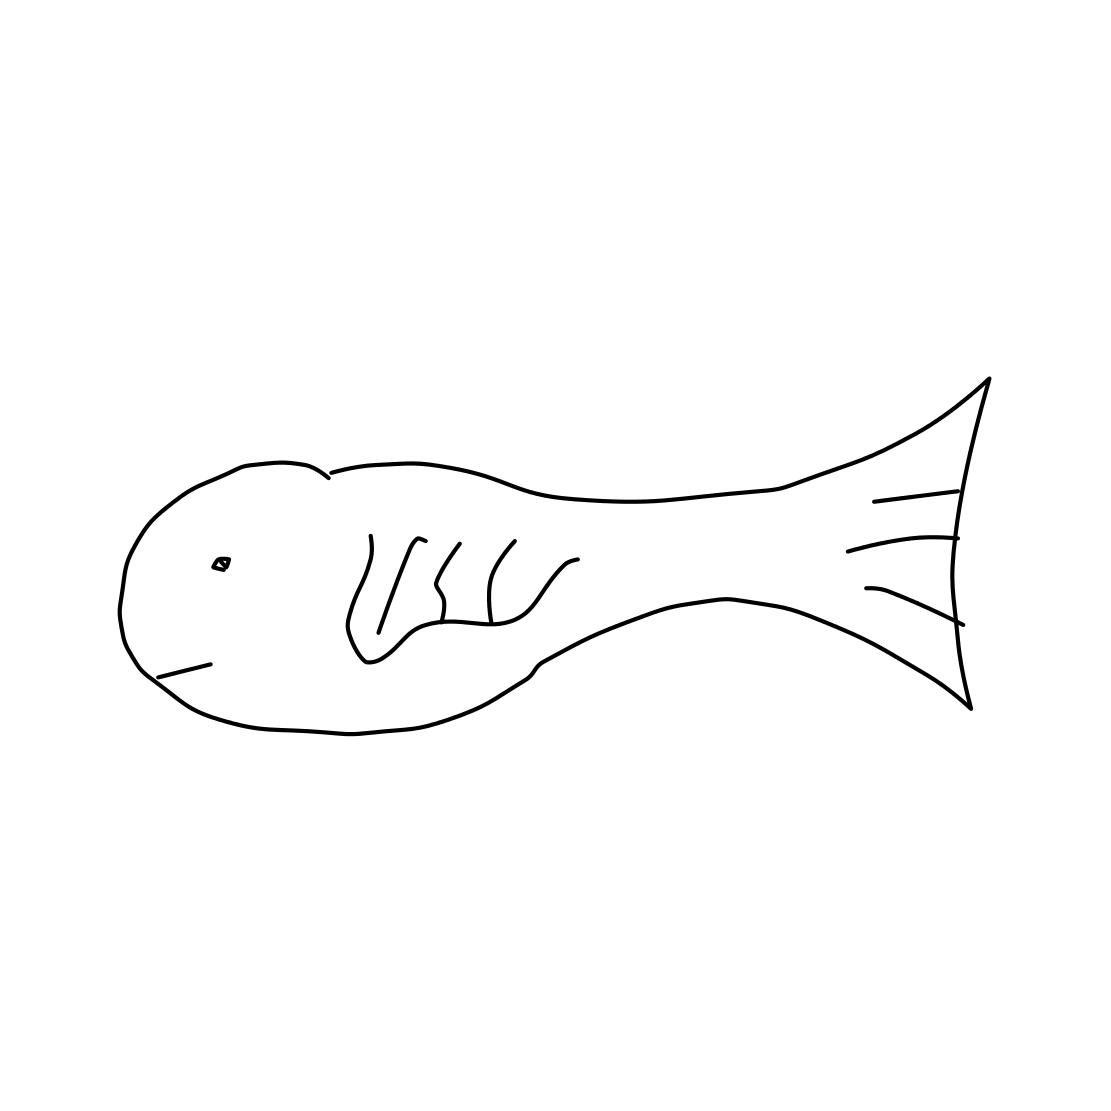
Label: fish